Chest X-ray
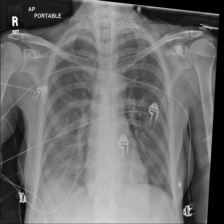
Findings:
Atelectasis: negative
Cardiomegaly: negative
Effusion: negative
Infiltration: negative
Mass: negative
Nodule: negative
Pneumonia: negative
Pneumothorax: negative
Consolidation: negative
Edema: negative
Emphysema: negative
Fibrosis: negative
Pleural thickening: negative
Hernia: negative